Question: Wondering if anyone else has experienced this and what their solution was if so. In Visual Studio 2013 I create a new ASP.NET Web Application, leaving all the defaults as they are
In the next screen I pick MVC, adding folders and core references for MVC but not the other two options. Authentication is left at and I've unchecked the option, as shown below.

The project wizard completes and I can see that there are 26 errors in it before I do anything else.
The first fix that removes a bunch of these errors is that the 'Views\Account\ _SetPasswordPartial.cshtml' and '_ChangePasswordPartial.cshtml' files contain invalid models so I change those as follows:
[My project name here is , substitute your own value]
In _SetPasswordPartial.cshtml:
From '@model WebApplication1.Models.ManageUserViewModel' to '@model WebApplication1.Models.SetPasswordViewModel'
In file _ChangePasswordPartial.cshtml:
From @model Microsoft.AspNet.Identity.ManageUserViewModel to @model WebApplication1.Models.ChangePasswordViewModel
That drops me down to 4 errors, spread across 4 files
1.
Line 68, ManageController.cs
'''
return View(linkedAccounts);
'''
The view RemoveLogin doesn't exist
2,3.
There are two errors '_SetPasswordPartial.cshtml' and '_ChangePasswordPartial.cshtml' complaining about not being able to resolve the Manage action but when I debug and visit those URLs in the browser they work fine so I suspect they're in a route table somewhere. I have R# installed so sometimes that can be wrong if that's the case.
4.
The last one is that the '_RemoveAccountPartial.cshtml' has an error on line 15 where it complains about not having a Disassociate action in the Account controller, as far as I can ascertain this is to do with removing other authentication providers to the application.
Now I can fix all these by adding the required code but it just doesn't sit well with me that the templates don't work well out of the box. Are there fresh templates available or has anyone done the canonical write-up on how to get your template humming before you commence work properly on it?
I've just applied VS2013.4 and these issues appear to be fixed as part of it. If this is an issue for people then I suggest applying that update.
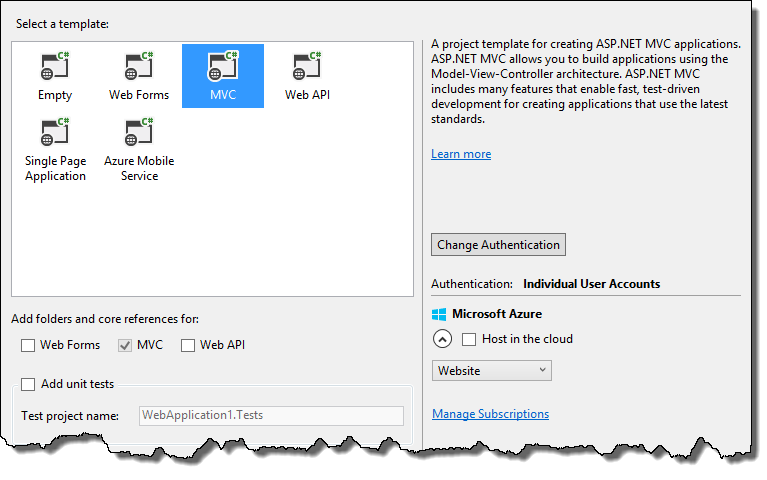
Answer: I do not know what is the root cause of these problems but after playing with the project the following seems to bring it to a consistent state:
1. Remove Views\Account\_SetPasswordPartial.cshtml
2. Remove Views\Account\_ChangePasswordPartial.cshtml
3. Remove Views\Account\_RemoveAccountPartial.cshtml
All these have counterparts under the 'Manage' controller. And finally:
1. Remove the RemoveLogin() action method from ManageController. Make sure you only remove the GET method (lines 64 - 69), as the POST one is actually used. The list of logins is rendered by ManageLogins action.